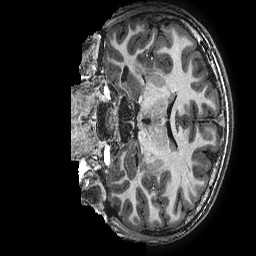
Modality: T1w
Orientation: coronal
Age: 14
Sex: male
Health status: ill
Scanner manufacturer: ge
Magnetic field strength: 3 T
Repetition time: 0.00766 s
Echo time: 0.003476 s